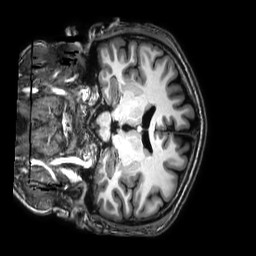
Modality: T1w
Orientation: coronal
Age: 29
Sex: male
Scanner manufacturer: philips
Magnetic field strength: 3 T
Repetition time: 0.008242 s
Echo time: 0.003799 s